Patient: sex M, age 29
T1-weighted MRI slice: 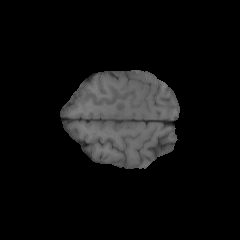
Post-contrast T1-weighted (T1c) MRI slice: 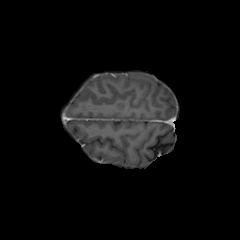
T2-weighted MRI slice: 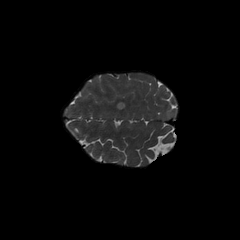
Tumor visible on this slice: yes
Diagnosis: Glioblastoma, IDH-wildtype
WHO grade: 4